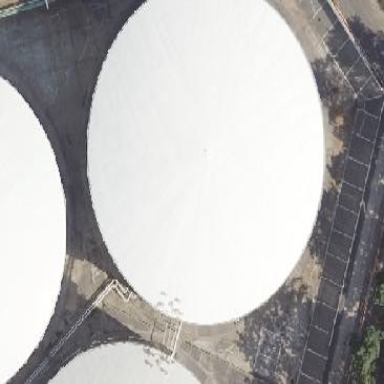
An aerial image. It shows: Storage tank which is man-made and housed in building.